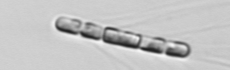
Label: Chaetoceros_subtilis